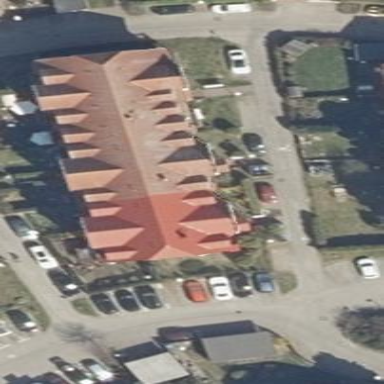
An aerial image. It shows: Image showing building with apartments.